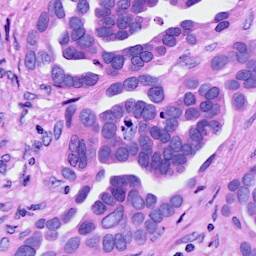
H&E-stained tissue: Ovarian